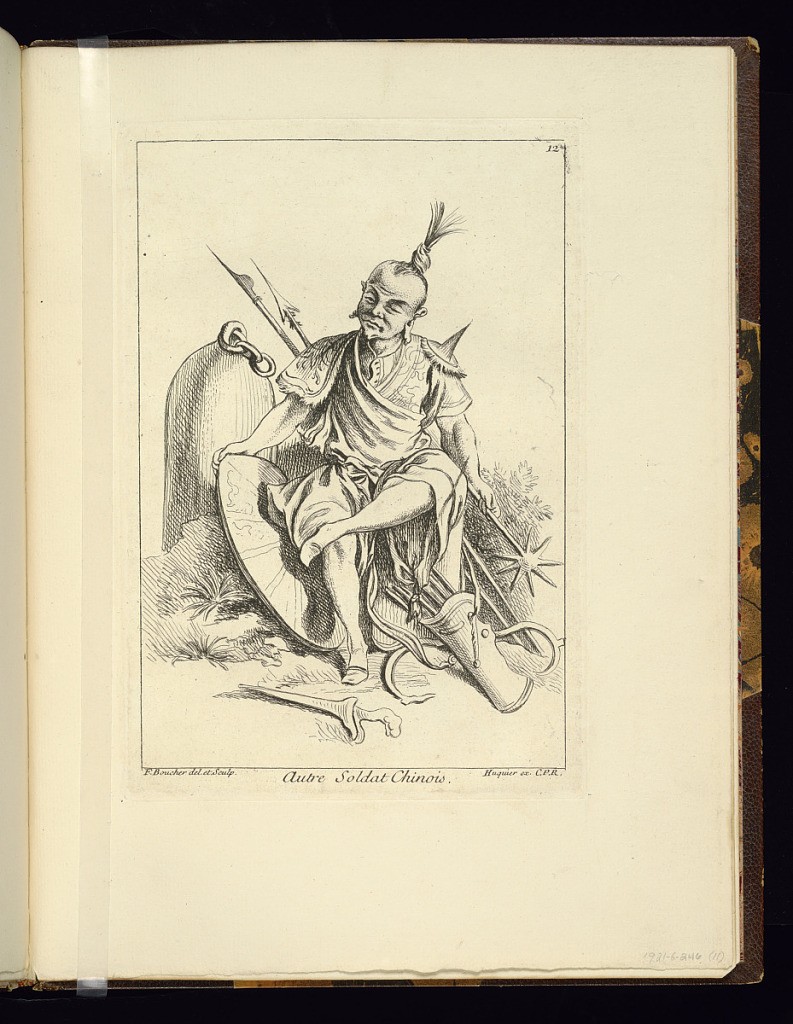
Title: Autre Soldat Chinois
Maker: François Boucher, French, 1703–1770
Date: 1738-1745
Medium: Etching on laid paper
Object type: Print
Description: Plate printed with a male figure dressed in Chinese costume in a landscape (chinoiserie). The figure sits in front of spears and holds in his hands a shield and a mace. At his feet are arrows and a sword. The plate is signed and numbered.